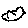
Label: bird